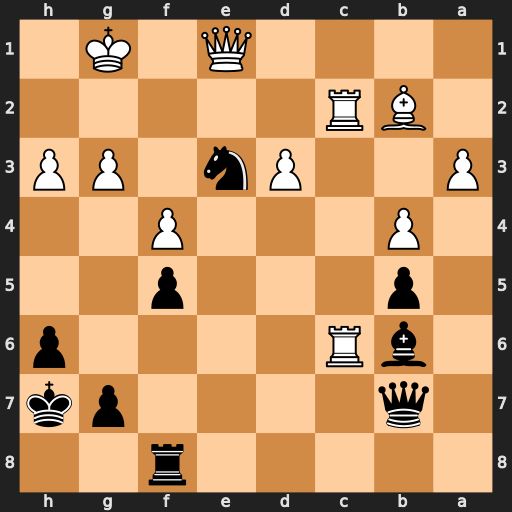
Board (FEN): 5r2/1q4pk/1bR4p/1p3p2/1P3P2/P2Pn1PP/1BR5/4Q1K1
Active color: b
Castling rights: -
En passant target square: -
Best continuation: Nxc2+ Rxb6 Qxb6+